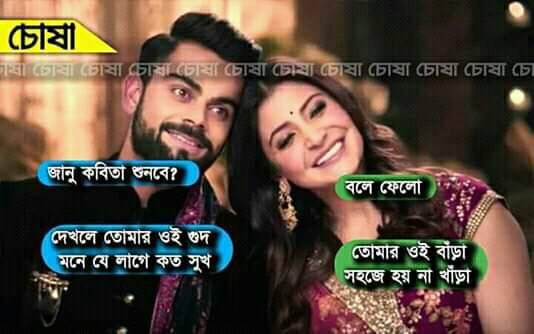
Caption: জানু কবিতা শুনবে ?   বলে ফেলো    দেখলে তোমার ওঁই গুদ মনে যে লাগে কত সুখ    তোমার ওই বাঁড়া সহজে হয় না খাঁড়া
Label: hate